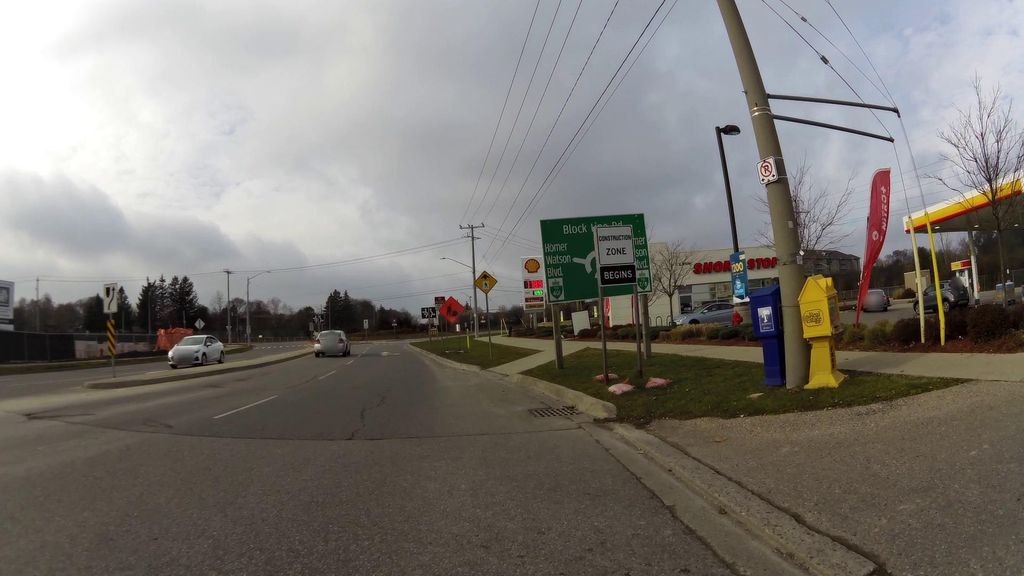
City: kitchener-waterloo